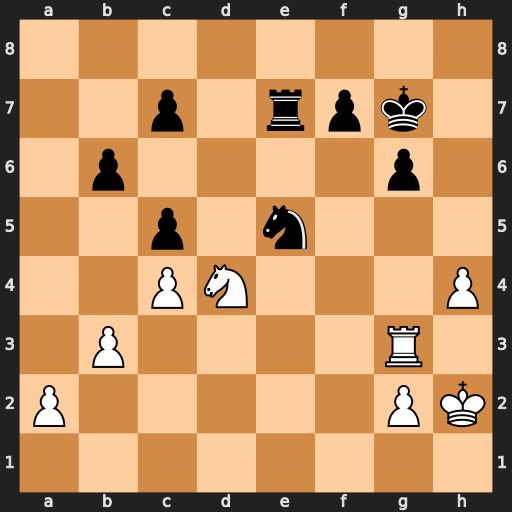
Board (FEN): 8/2p1rpk1/1p4p1/2p1n3/2PN3P/1P4R1/P5PK/8
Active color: w
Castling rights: -
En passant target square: -
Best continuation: Nf5+ Kf6 Nxe7